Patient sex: F
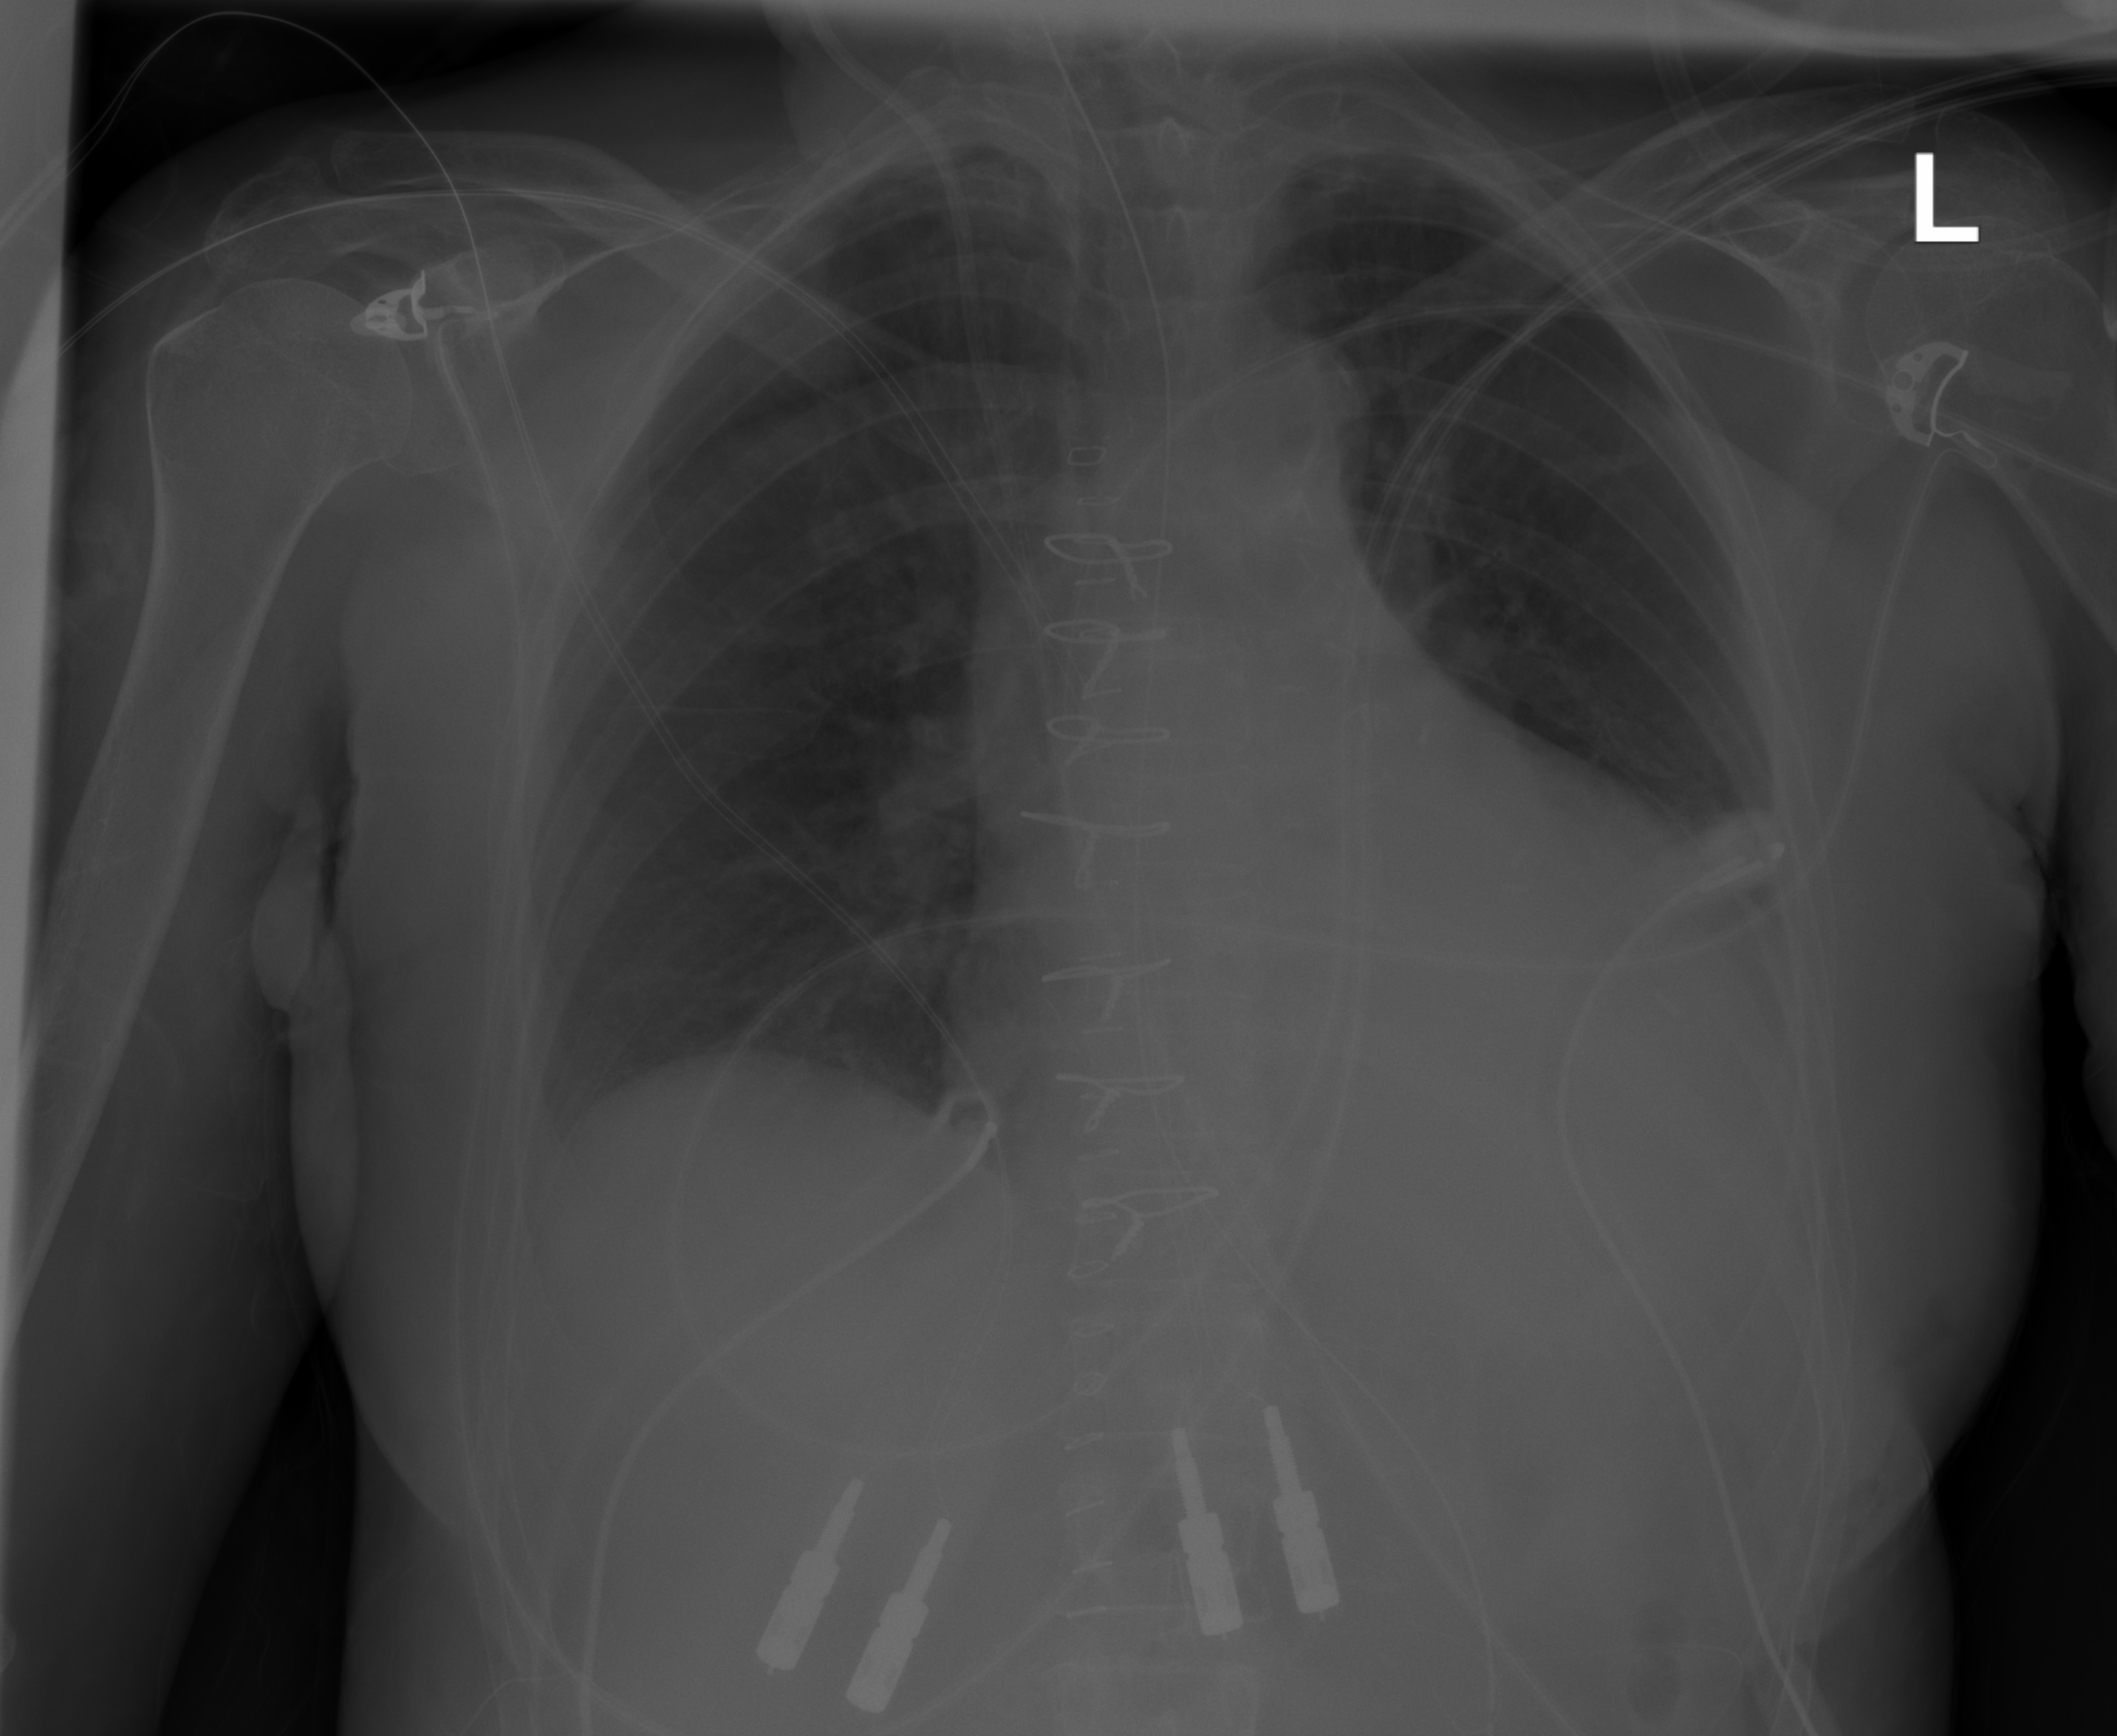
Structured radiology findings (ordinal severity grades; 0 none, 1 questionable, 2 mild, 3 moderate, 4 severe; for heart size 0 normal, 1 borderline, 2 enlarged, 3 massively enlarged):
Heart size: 2
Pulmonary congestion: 0
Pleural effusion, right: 0
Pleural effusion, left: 2
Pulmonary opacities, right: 0
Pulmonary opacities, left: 0
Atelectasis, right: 1
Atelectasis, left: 2